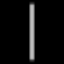
Label: line